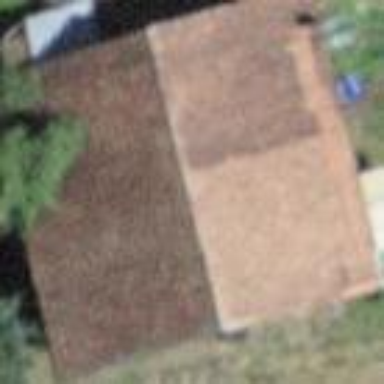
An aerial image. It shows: Rural barn.